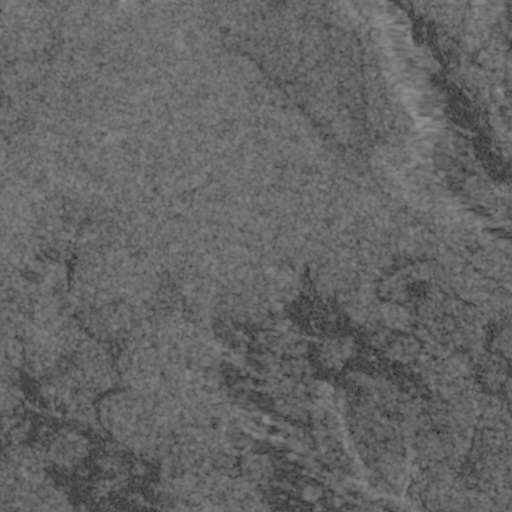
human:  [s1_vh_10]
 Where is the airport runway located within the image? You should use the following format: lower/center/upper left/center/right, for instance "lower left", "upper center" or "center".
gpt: The airport runway is located in the upper right of the image.
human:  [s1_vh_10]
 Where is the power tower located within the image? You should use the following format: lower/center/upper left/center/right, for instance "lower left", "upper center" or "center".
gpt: The power tower is located in the upper right of the image.
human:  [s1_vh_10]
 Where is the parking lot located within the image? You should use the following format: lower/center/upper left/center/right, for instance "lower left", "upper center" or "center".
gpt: There is no parking lot in the image.

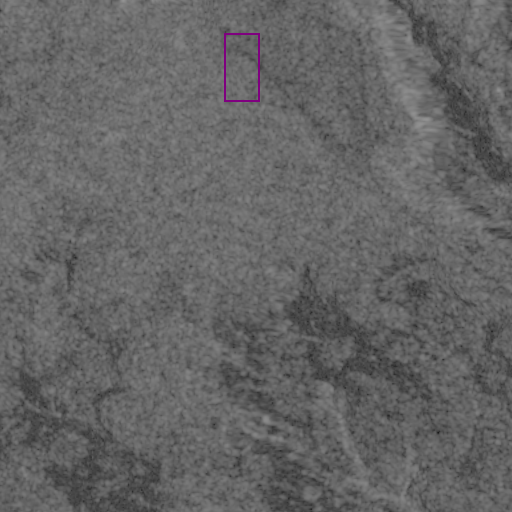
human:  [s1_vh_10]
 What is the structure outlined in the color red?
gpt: There is no red outline.
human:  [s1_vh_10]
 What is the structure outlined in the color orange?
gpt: There is no structure outlined in orange.